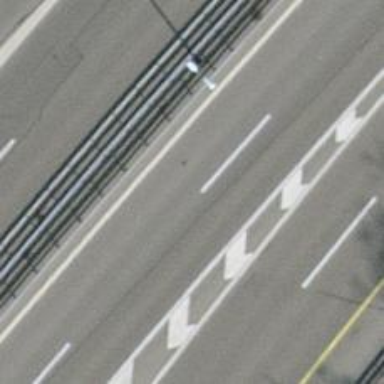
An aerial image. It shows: Motorway.